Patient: sex F, age 64
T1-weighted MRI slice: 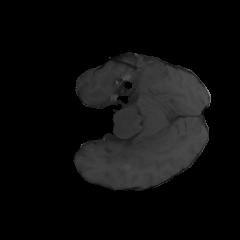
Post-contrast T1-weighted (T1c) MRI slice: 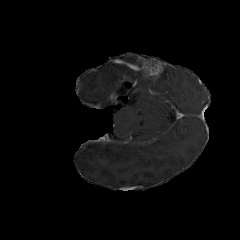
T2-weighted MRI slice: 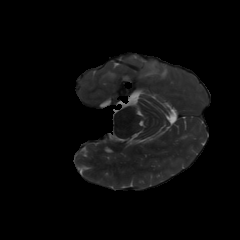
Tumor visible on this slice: yes
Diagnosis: Glioblastoma, IDH-wildtype
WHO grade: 4